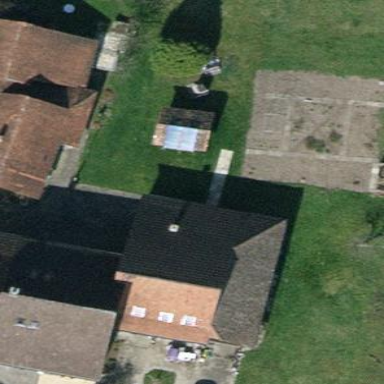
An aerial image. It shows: House with tile roof.